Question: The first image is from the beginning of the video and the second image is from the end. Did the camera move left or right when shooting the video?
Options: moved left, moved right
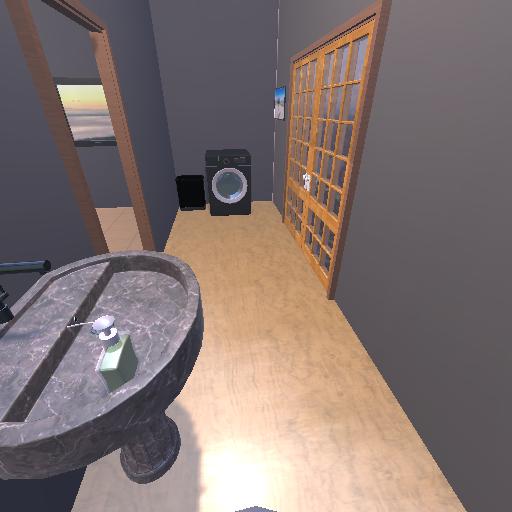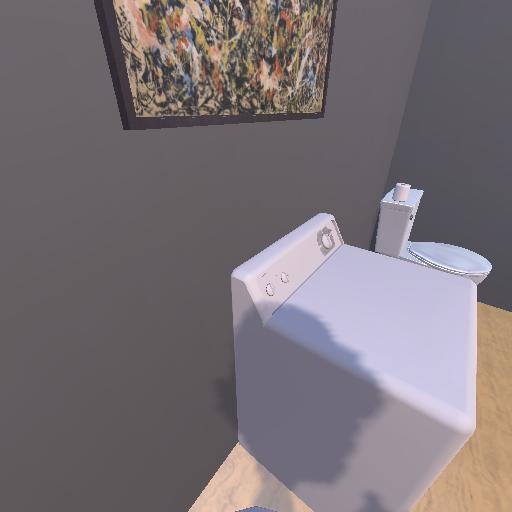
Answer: moved left